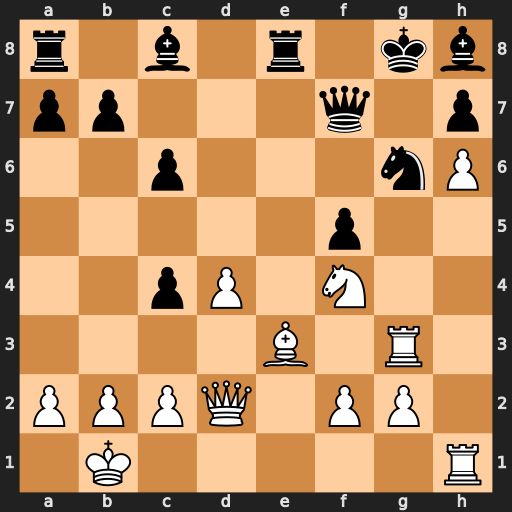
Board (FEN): r1b1r1kb/pp3q1p/2p3nP/5p2/2pP1N2/4B1R1/PPPQ1PP1/1K5R
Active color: w
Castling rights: -
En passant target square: -
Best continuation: Nxg6 hxg6 h7+